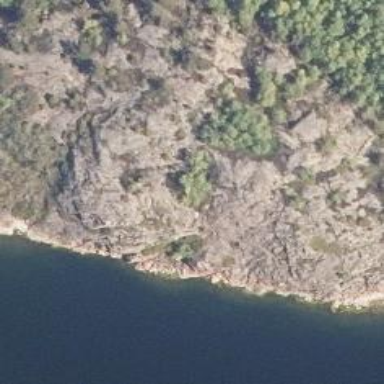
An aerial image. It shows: Cliff in nature.